Question: We are building a college search site on top of wordpress and have our own custom pages.
After the search results, when user clicks on college link, it opens a page
<URL>
Not sure why the network status is 404 even though I can see the data on the page.
I have attached the response from network status in chrome. You can see that we have data in the page as well.
Based on url, we redirect to another template. Below the code written in functions.php
'''
function redirect_to_college_template()
{
if( !is_front_page()) :
$url = "http://$_SERVER[HTTP_HOST]$_SERVER[REQUEST_URI]";
$url = trim($url, '/');
$headURL = substr($url, strrpos($url, '/')+1);
$college=explode ("-",$headURL);
$var=$college[0];
$college=$college[1];
endif;
echo $college;
if($var=='c' & is_numeric($college)!='')
{
//echo $college;
include( get_template_directory() . '/college-page.php' );
exit();
}
}
add_action( 'template_redirect', 'redirect_to_college_template' );
'''
I am not sure why are we getting 404 even though the data is displayed. When google crawls the website, it is the same problem.
Is it because the way code is written in functions.php ?
Could this problem be because title of the page does not match the url ?
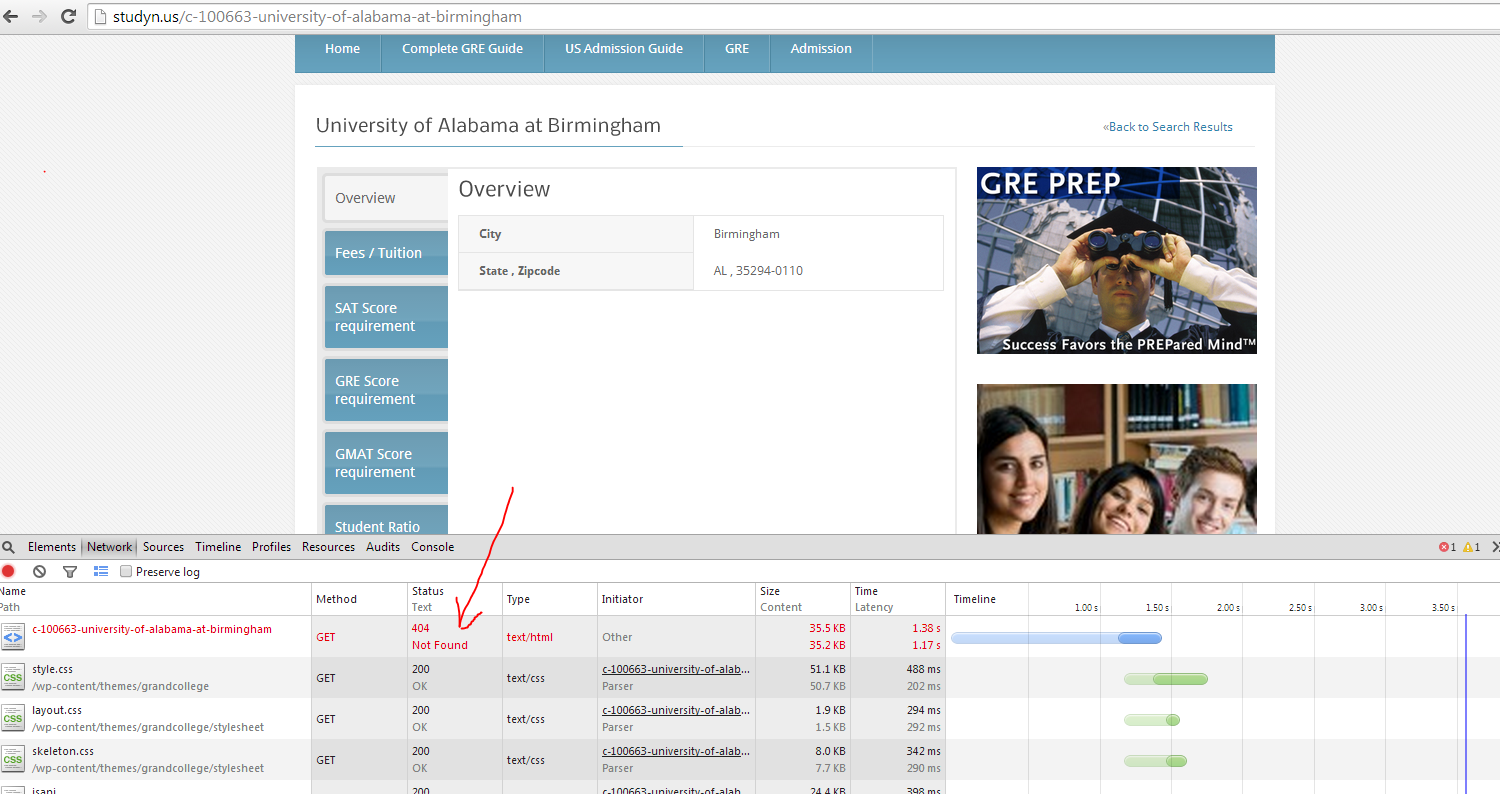
Answer: Your issue is that WordPress still continues to look for a page/post that matches the URL. While you are handling it....you have to tell WP to stop looking elsewhere.
'''
global $wp_query;
if($wp_query->is_404){
$wp_query->is_404=false;
$wp_query->is_archive=true;
}
header($_SERVER['SERVER_PROTOCOL'].' 200 OK');
'''
You will probably want this inside your second IF statement.